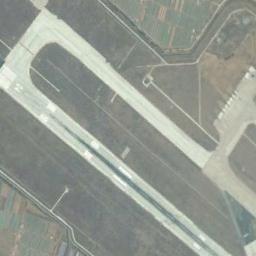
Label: runway